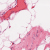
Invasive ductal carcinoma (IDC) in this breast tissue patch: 0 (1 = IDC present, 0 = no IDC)